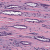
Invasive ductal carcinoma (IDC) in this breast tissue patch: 1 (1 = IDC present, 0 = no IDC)